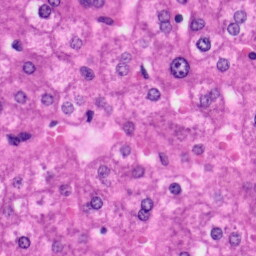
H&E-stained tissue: Liver